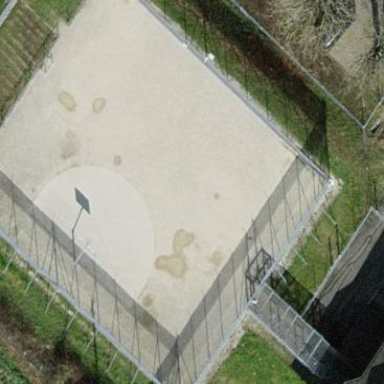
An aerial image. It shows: Chain-link fence surrounding pitch in leisure land.